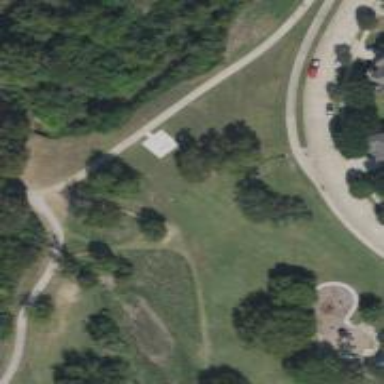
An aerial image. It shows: Tee for the sport of disc golf.